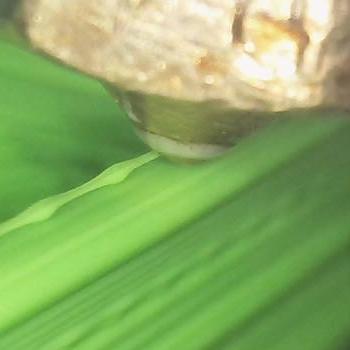
Flow rate: 33%